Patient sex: M
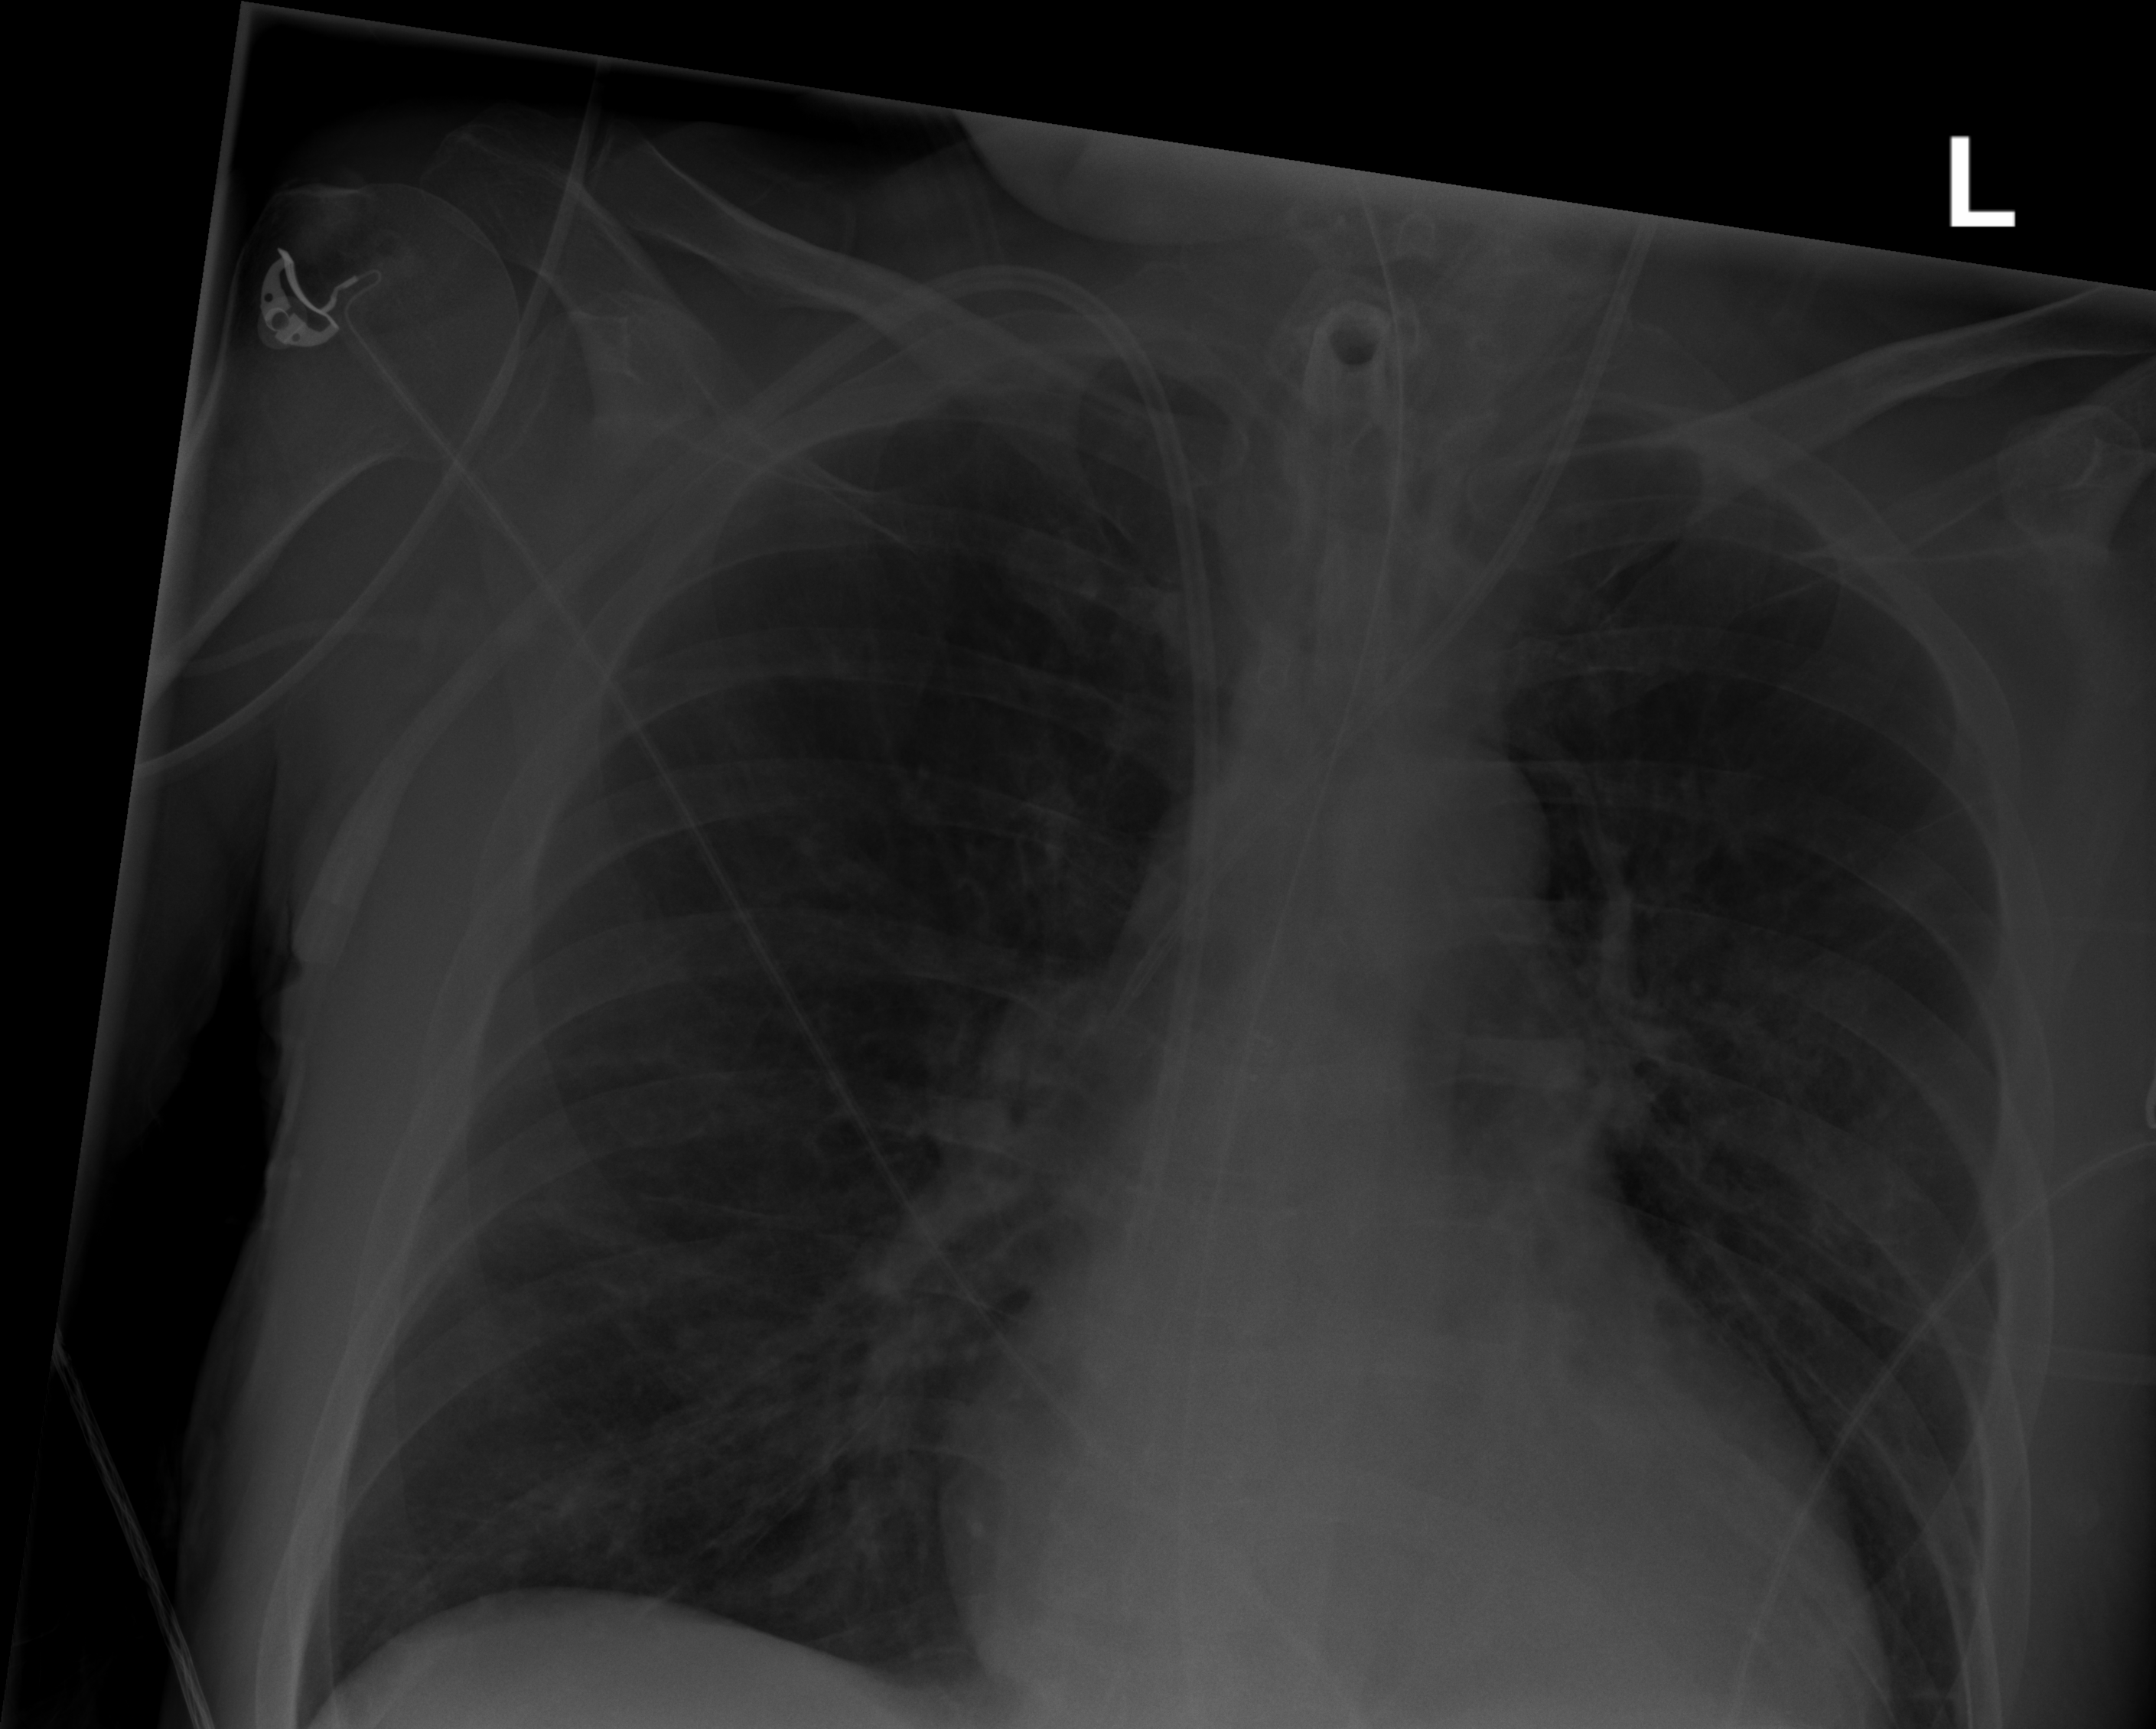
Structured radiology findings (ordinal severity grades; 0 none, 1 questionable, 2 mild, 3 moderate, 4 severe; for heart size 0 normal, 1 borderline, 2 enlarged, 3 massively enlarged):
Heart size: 0
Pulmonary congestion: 0
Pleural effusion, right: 0
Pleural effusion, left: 0
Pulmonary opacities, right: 2
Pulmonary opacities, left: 2
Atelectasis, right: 1
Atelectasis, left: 1